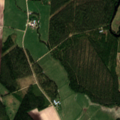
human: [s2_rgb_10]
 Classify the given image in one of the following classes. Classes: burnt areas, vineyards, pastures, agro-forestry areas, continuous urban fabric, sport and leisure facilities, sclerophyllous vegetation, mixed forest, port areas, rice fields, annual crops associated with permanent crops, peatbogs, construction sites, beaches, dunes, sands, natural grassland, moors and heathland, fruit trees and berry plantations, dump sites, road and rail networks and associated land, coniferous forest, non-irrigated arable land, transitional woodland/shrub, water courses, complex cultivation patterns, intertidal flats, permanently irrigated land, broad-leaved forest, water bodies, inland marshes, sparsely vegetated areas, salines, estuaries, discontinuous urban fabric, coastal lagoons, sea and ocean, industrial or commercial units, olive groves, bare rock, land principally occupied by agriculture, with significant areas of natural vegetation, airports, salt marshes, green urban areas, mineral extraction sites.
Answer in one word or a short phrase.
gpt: non-irrigated arable land, land principally occupied by agriculture, with significant areas of natural vegetation, coniferous forest, mixed forest